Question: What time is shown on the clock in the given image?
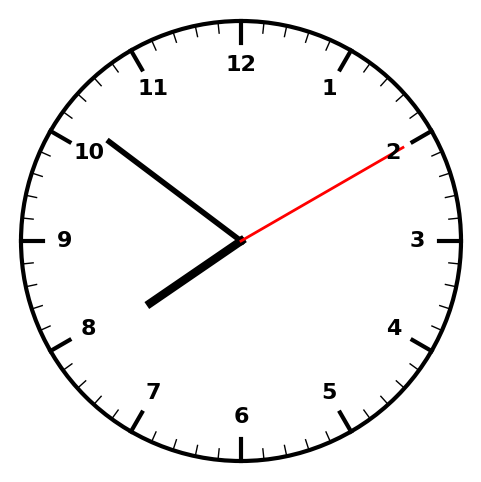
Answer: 07:51:10